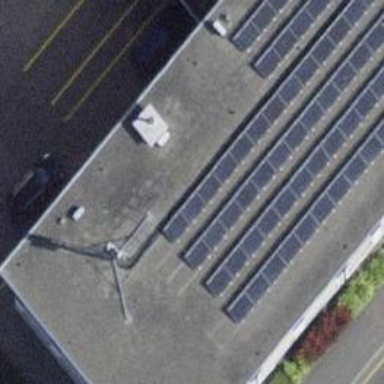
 consisting of solar photovoltaic panels."